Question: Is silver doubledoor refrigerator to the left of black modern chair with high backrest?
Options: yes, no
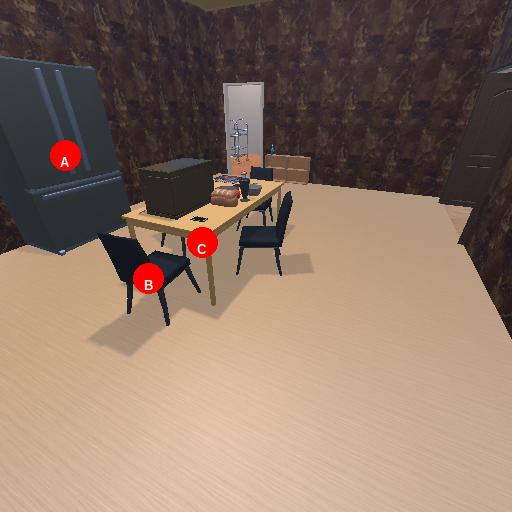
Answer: yes